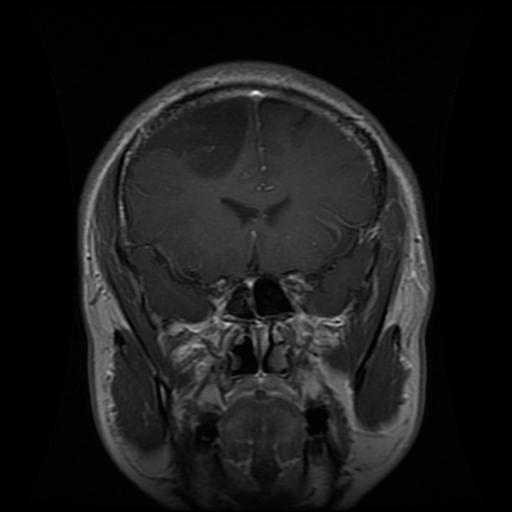
Label: glioma